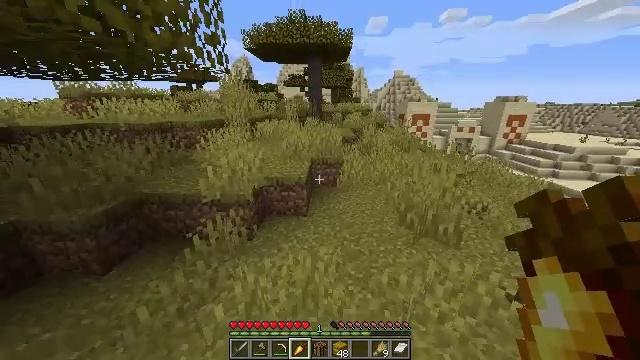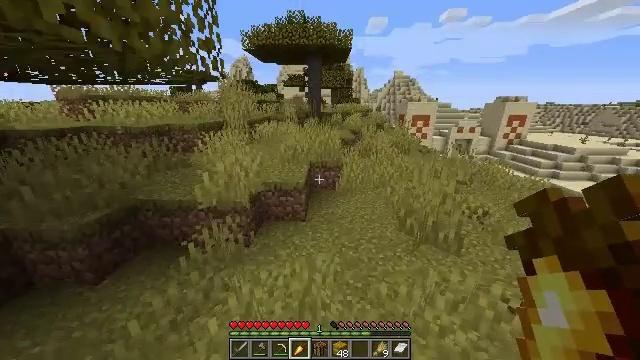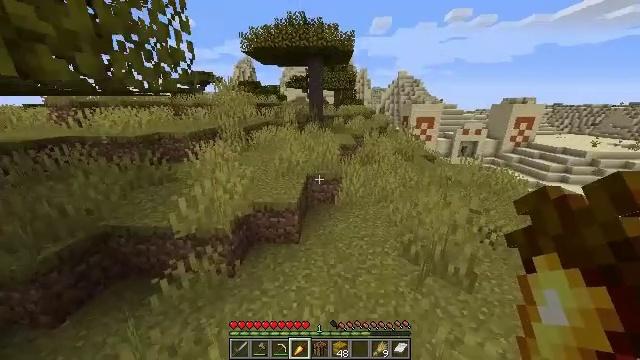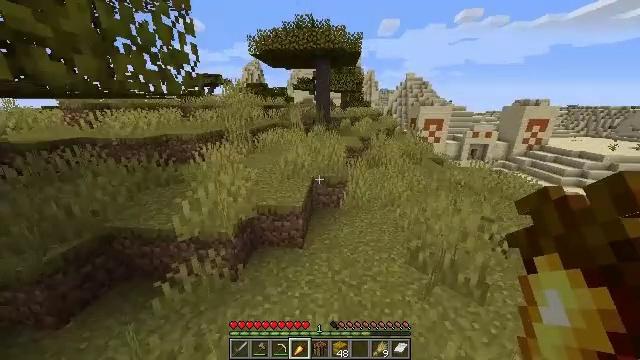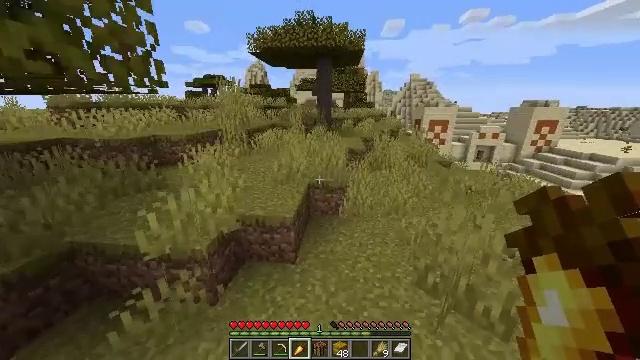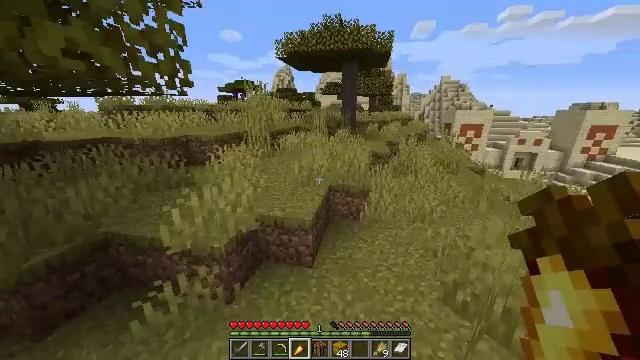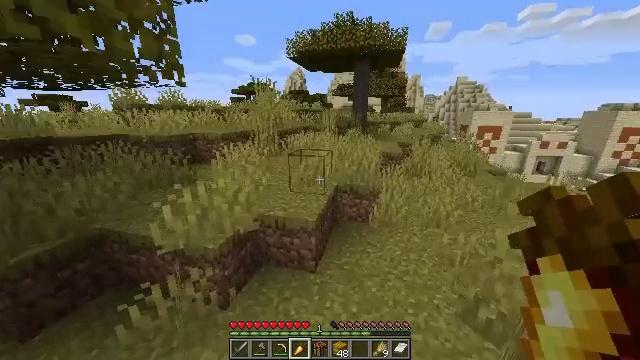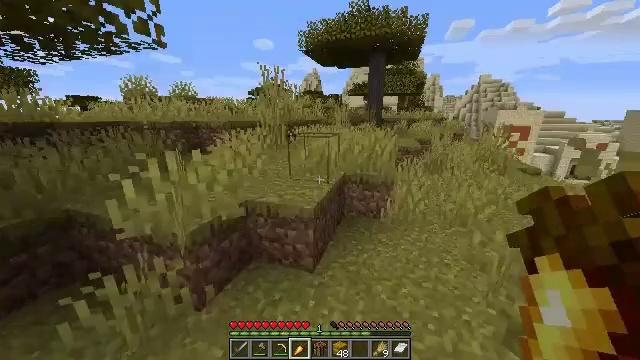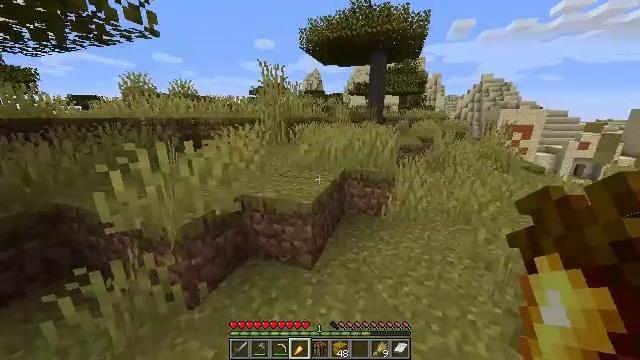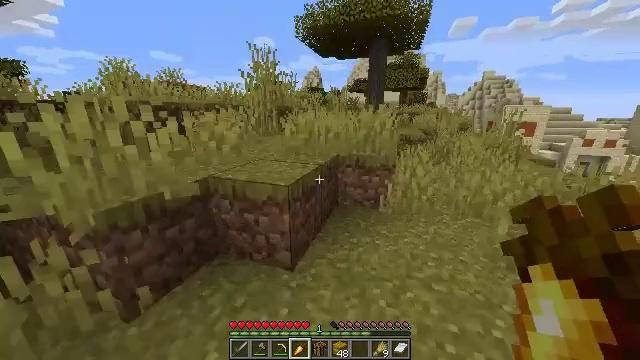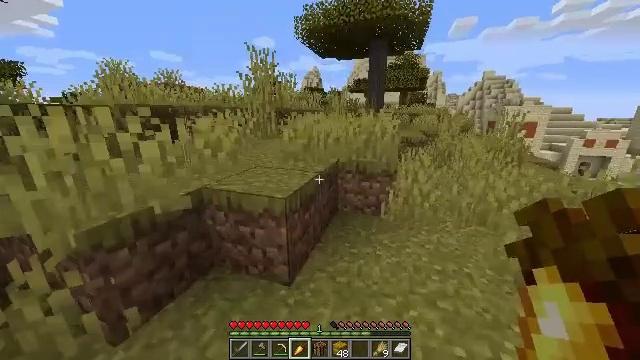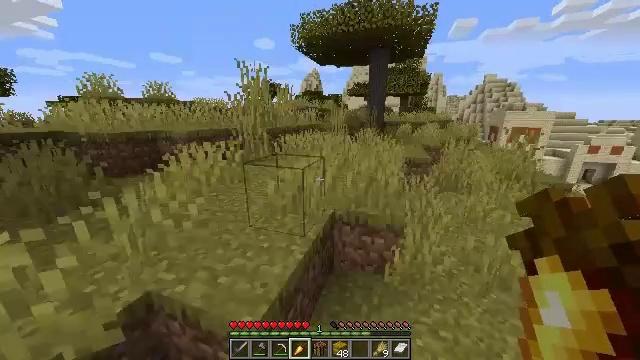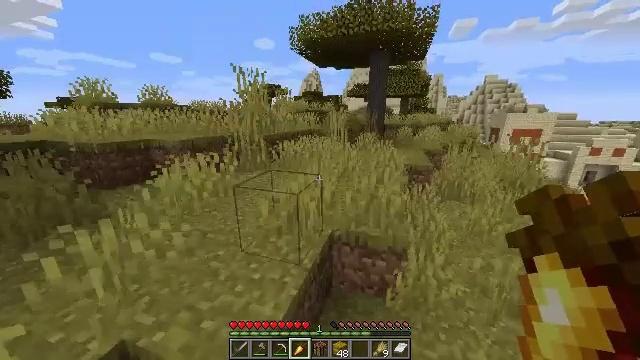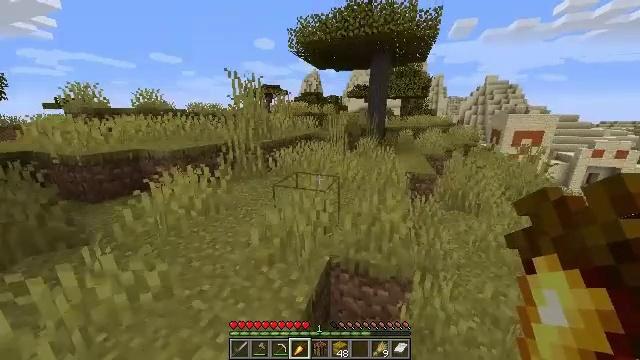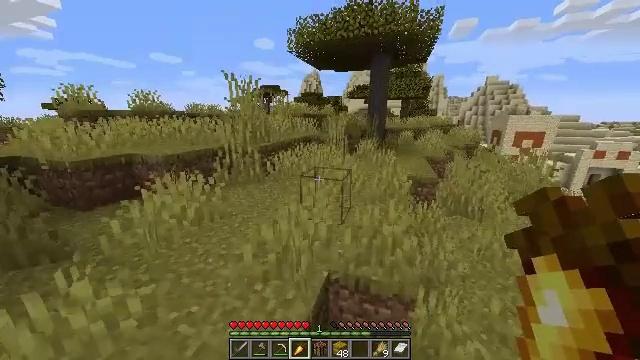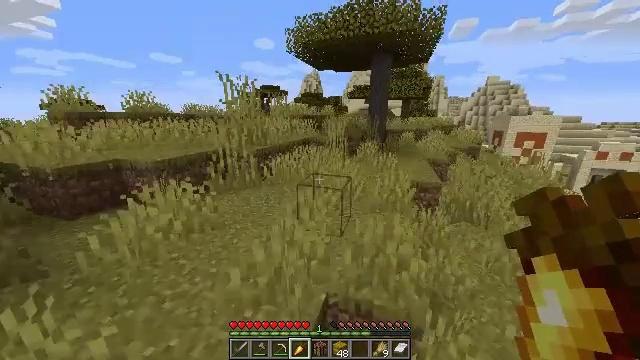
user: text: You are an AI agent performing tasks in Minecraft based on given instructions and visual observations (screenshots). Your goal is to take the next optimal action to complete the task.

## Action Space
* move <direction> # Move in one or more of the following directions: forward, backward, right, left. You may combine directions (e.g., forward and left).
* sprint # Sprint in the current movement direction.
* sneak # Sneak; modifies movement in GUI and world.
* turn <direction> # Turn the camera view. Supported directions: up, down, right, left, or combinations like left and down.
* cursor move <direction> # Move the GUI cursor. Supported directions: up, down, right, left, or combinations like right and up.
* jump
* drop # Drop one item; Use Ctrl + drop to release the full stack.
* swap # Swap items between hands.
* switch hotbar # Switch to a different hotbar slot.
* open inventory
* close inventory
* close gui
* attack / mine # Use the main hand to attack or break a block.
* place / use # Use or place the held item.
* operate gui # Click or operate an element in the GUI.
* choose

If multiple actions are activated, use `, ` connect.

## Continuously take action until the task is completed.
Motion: motion action
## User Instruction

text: Harvest the orange terracotta from structures or biomes.
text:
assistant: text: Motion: move forward, jump
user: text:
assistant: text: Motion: move forward
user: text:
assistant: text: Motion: move forward, turn left
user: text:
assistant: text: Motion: move forward
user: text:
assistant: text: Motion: move forward, turn left
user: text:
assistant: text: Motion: move forward, turn left
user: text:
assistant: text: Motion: move forward, turn left
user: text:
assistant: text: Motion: move forward
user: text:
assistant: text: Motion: move forward, jump
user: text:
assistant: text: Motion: move forward, jump
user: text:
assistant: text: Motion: move forward, jump
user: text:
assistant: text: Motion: move forward, jump
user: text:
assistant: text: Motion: move forward, jump
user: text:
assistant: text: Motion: move forward, jump
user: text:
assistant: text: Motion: move forward, jump
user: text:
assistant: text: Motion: move forward, jump
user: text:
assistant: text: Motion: move forward, jump
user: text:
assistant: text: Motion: move forward, jump
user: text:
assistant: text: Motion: move forward, jump
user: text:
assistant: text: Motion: move forward, jump
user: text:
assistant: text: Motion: move forward, jump
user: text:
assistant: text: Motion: move forward, jump
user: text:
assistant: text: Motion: move forward, jump
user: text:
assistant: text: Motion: move forward, jump
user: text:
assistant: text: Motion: move forward, jump
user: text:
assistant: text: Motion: move forward, jump
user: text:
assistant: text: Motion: move forward and move left, turn left
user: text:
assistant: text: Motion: move forward and move left, turn left and up
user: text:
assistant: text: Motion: move forward and move left, turn left and up
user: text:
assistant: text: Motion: move forward and move left